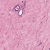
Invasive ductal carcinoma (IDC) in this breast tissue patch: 0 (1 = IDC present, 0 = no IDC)